Question: I need to create the top bar like 'Navigation Bar' is xCode?
On the picture below it's a bar with "By Name" text.

Thanks for every advice!
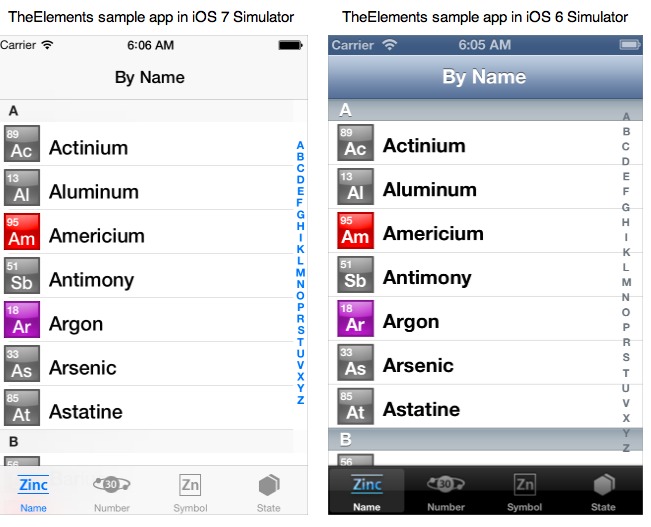
Answer: All of that is available in the Corona sample code included with the simulator. Look under Interface in the Sample Code on your computer. Obviously you need to create all your own images which is tough :( but at least all the code is there!
Keep in mind, Corona only simulates native UI. Corona does not have native UI UNLESS you use their widget library.